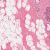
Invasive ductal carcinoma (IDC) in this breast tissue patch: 0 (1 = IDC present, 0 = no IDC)